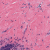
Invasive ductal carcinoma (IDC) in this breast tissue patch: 0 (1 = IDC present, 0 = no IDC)